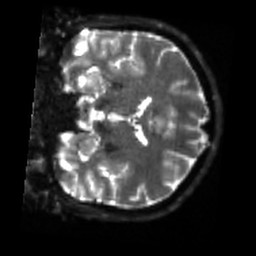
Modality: sbref
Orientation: coronal
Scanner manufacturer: siemens
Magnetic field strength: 3 T
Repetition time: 4 s
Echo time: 0.0594 s